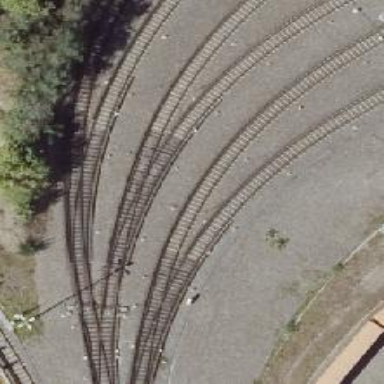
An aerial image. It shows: Yard with electrified top rail.